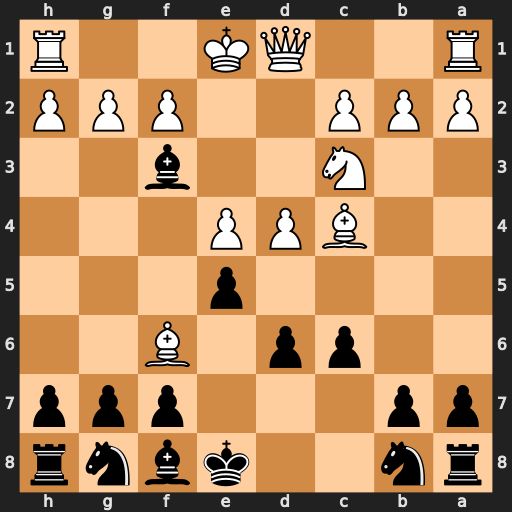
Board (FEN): rn2kbnr/pp3ppp/2pp1B2/4p3/2BPP3/2N2b2/PPP2PPP/R2QK2R
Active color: b
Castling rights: KQkq
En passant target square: -
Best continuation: Bxd1